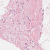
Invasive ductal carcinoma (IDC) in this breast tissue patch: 0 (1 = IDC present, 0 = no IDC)